Question: I am getting this strange error while trying to make call to JSON Webservice using:
'''
<script>
$(document).ready(function () {
$("#grid").kendoGrid({
dataSource: {
transport: {
read: {
url: "http://localhost/KendoServices/Web/GetProductDetails",
dataType: 'jsonp'
}
},
pageSize: 10,
schema: {
data: function (response) {
return response.d
}
}
},
groupable: true,
sortable: true,
pageable: {
refresh: true,
pageSizes: true,
buttonCount: 5
},
columns: [{
field: "OrderId",
title: "OrderId",
width: 140
}, {
field: "ProductId",
title: "ProductId",
width: 190
}, {
field: "UnitPrice",
title: "UnitPrice"
}, {
field: "quanity",
width: 110
}]
});
});
</script>
'''
When I start browser console :

I am confused what is casuing the error. Service is returning JSON nice and fine.
Browser is able to call the service too. Then what's the error?
Service Implementation is as simple as :
'''
[OperationContract]
[WebGet(ResponseFormat=WebMessageFormat.Json)]
List<ProductDetails> GetProductDetails();
'''
So What's wrong?
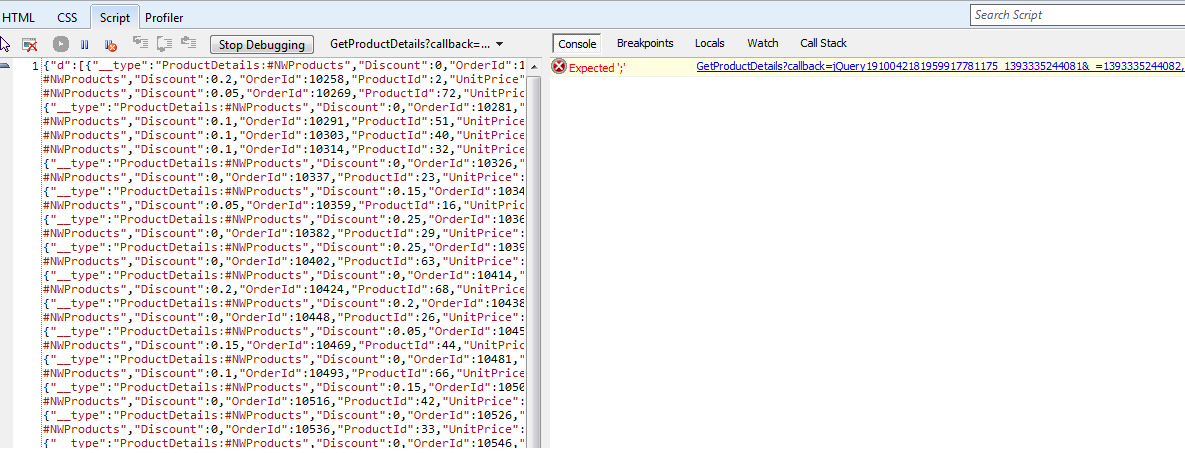
Answer: Replace this:
'''
return response.d
'''
by this:
'''
return response.d;
'''